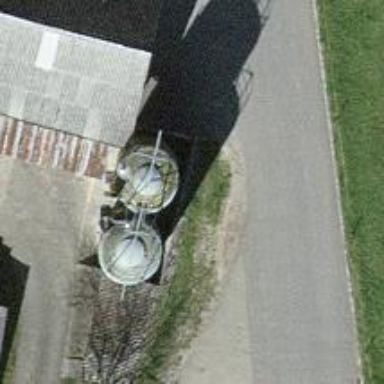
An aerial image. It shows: Silo.